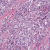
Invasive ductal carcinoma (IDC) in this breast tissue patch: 1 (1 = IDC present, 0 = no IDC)